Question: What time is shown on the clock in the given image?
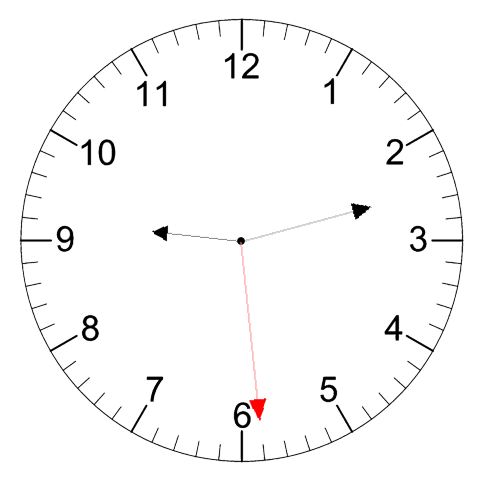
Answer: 09:12:29